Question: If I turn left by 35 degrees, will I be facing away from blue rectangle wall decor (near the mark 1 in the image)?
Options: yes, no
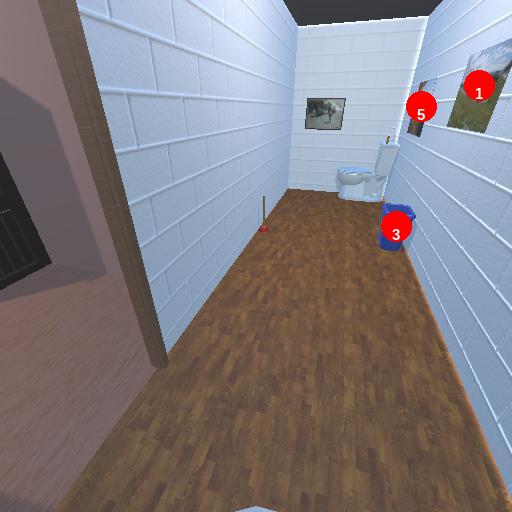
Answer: yes